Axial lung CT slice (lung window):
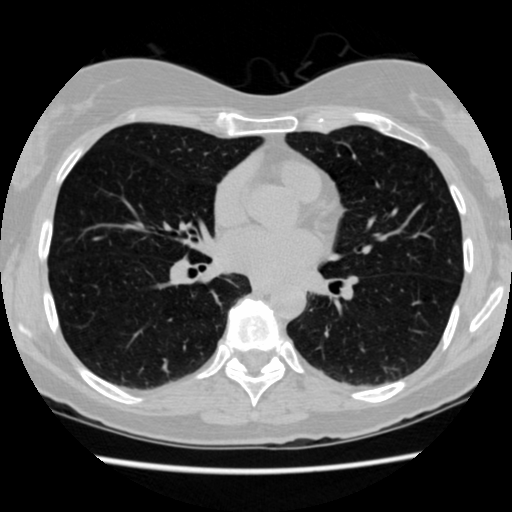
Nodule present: no